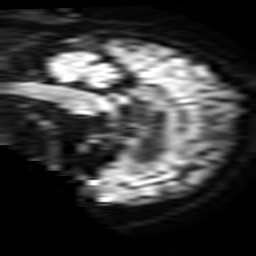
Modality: TRACE
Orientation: sagittal
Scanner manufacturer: philips
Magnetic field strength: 3 T
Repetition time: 4.509 s
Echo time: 0.05933 s